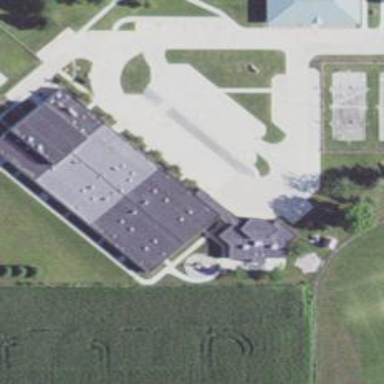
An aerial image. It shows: School building.